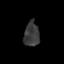
Tissue: skin
Cell type: Epithelial cells
Senescence score: 0.2655
Nuclear area (px): 368
Mean DAPI intensity: 58.418